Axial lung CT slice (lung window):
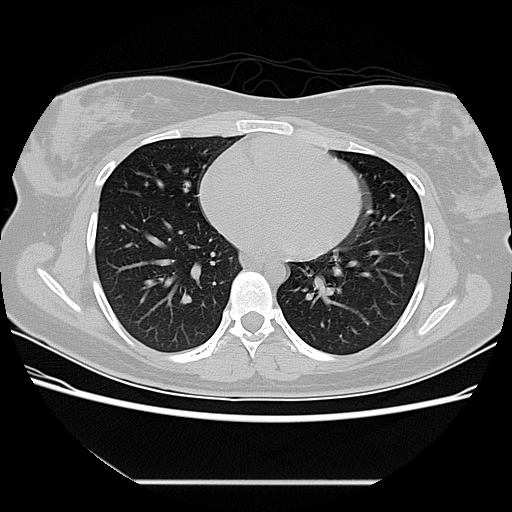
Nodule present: no